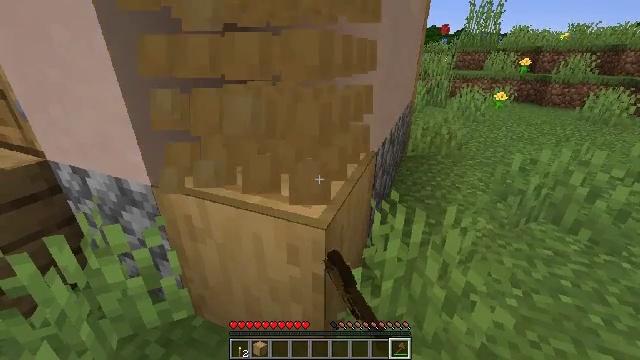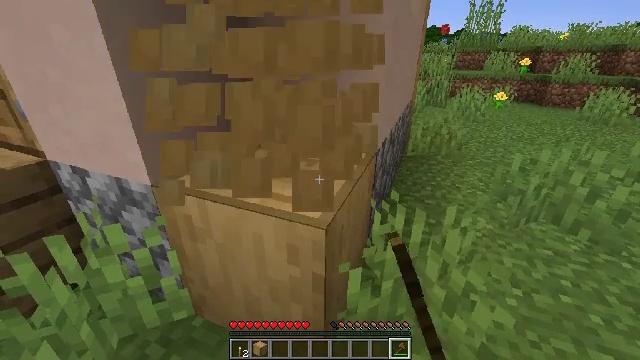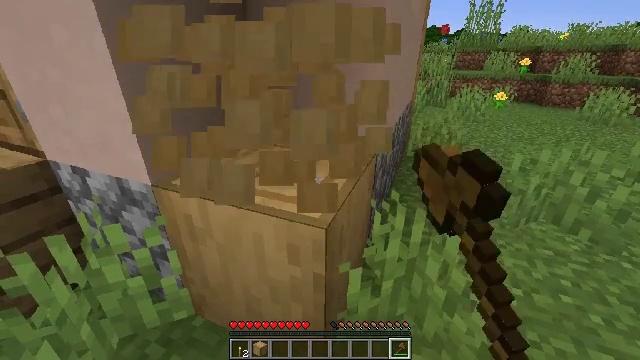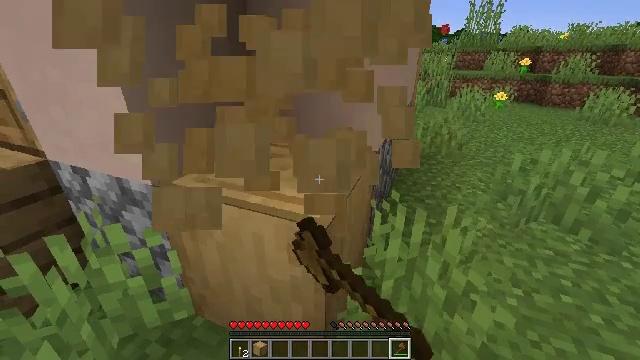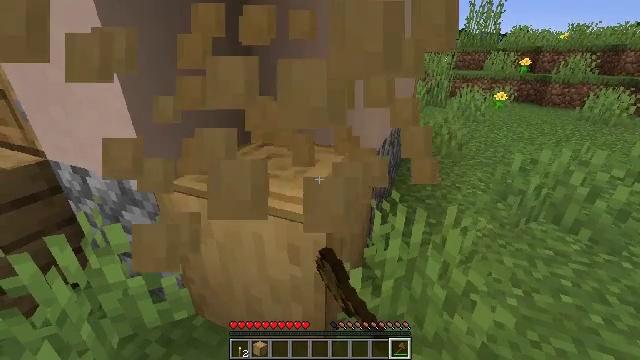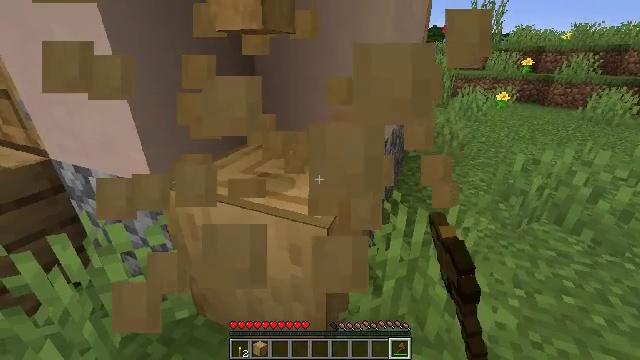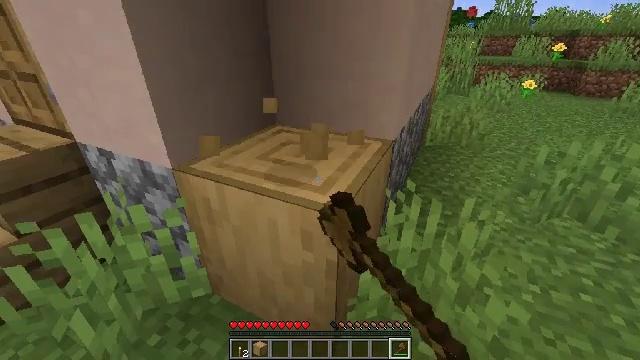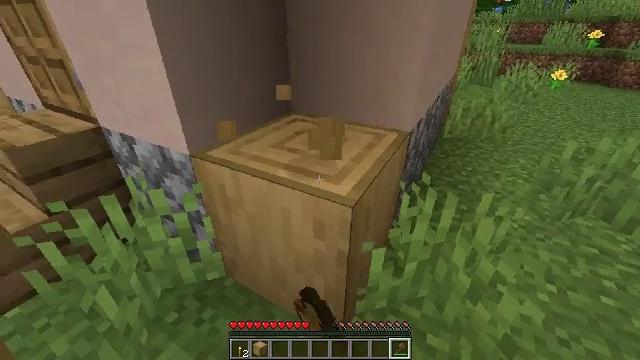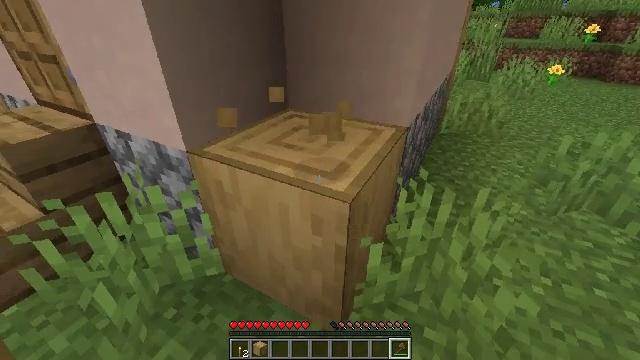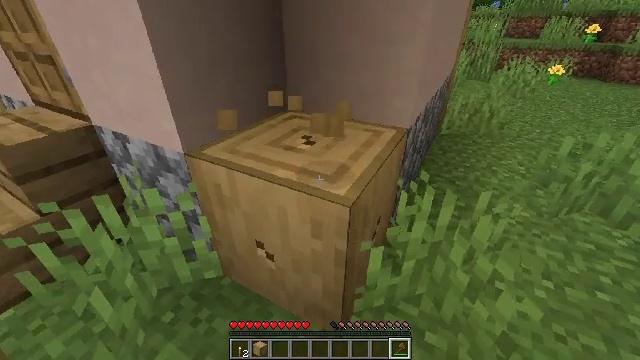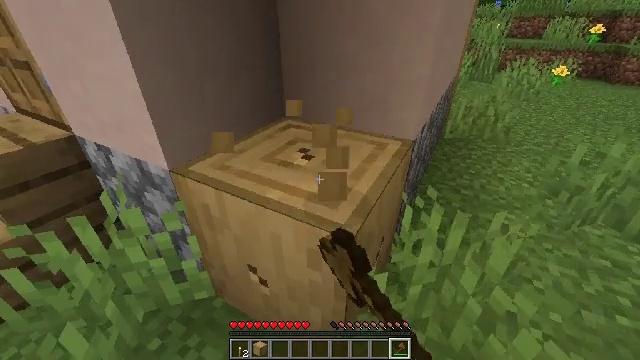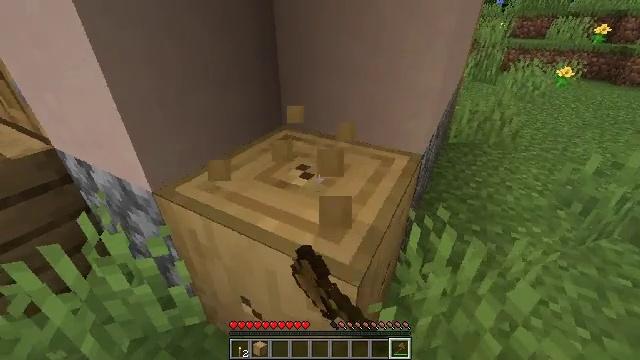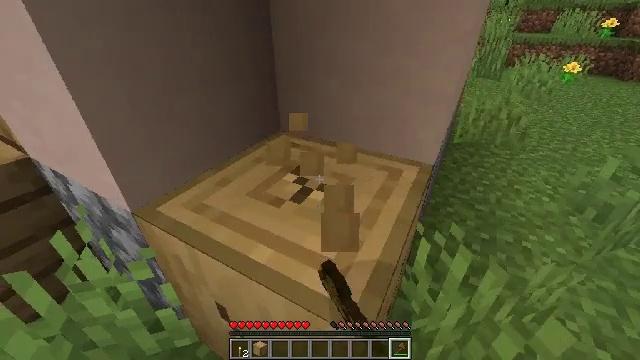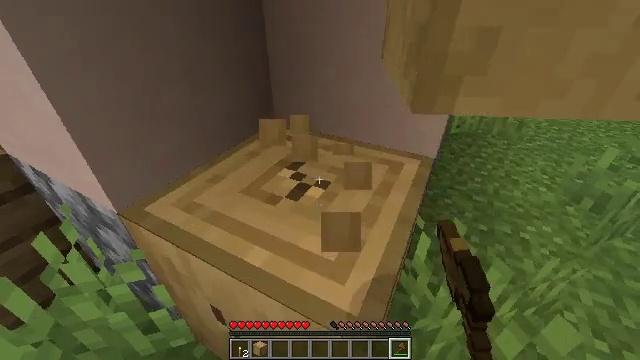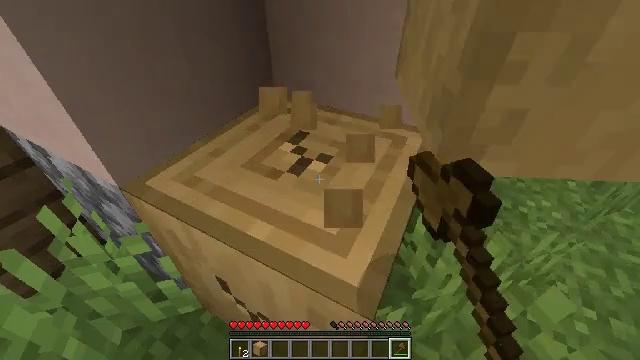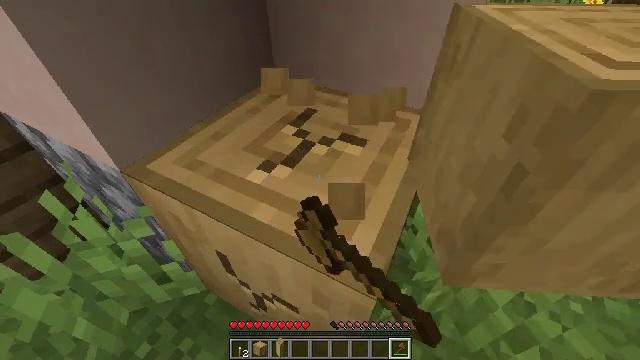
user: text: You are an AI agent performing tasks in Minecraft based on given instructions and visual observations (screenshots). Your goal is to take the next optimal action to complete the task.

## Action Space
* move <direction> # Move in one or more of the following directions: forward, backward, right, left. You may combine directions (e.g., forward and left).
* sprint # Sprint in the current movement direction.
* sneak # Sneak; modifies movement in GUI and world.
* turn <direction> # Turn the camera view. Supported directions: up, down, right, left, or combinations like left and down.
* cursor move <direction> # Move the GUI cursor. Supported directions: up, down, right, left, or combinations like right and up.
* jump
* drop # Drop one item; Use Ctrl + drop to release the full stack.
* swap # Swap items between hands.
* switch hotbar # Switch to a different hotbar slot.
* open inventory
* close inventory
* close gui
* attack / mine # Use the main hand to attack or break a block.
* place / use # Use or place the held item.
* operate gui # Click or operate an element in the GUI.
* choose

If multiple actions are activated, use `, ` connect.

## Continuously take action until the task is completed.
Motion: motion action
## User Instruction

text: Chop down the stripped oak log.
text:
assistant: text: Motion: attack / mine
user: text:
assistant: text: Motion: attack / mine
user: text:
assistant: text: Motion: attack / mine
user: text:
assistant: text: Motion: attack / mine
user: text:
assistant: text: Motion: attack / mine
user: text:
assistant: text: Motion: turn left and down, attack / mine
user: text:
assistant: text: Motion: turn left and down, attack / mine
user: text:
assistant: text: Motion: attack / mine
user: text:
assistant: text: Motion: move forward, attack / mine
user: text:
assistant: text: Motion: move forward, attack / mine
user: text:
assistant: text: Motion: move forward, attack / mine
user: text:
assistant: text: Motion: turn down, attack / mine
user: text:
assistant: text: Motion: turn right and down, attack / mine
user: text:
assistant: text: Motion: turn down, attack / mine
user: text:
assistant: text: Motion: turn down, attack / mine
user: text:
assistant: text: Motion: turn down, attack / mine
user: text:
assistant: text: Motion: attack / mine
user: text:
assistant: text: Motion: attack / mine
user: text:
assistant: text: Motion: attack / mine
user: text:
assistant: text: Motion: attack / mine
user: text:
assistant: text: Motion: attack / mine
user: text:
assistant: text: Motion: attack / mine
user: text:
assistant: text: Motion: attack / mine
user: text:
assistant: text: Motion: attack / mine
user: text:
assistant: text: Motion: attack / mine
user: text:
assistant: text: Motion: attack / mine
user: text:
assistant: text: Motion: attack / mine
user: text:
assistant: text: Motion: attack / mine
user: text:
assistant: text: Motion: attack / mine
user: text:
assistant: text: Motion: attack / mine